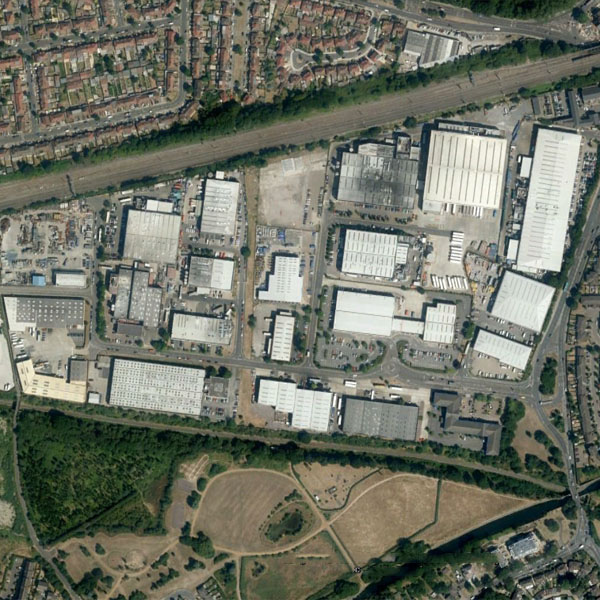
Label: Industrial